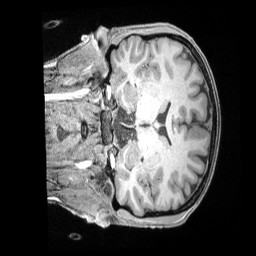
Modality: T1w
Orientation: coronal
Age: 35
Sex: female
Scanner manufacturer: siemens
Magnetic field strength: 3 T
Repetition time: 2 s
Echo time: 0.00211 s